Question: Work on entity frame work vs2010
After execute my linq query get a list of records ,want to put this record in session .Now from session Want to get back my record list ,what to do how to get back record from a session
Linq query
'''
public IEnumerable GetSearchUserGroupPermissionData(int userID = 0)
{
var query = from p in this.Context.CmnPermissionGroupUsers
join q in this.Context.CmnPermissionGroups on p.PermissionGroupID equals q.PermissionGroupID
join r in this.Context.CmnPermissionGroupDocs on p.PermissionGroupID equals r.PermissionGroupID
join s in this.Context.CmnUserInfoes on p.UserID equals s.UserID
join t in this.Context.CmnDocLists on r.DocListID equals t.DocListID
//join u in this.Context.CmnModuleFormCompanies on t.ModuleID equals u.ModuleID
//join v in this.Context.CmnModuleLists on u.ModuleID equals v.ModuleID
//join w in this.Context.CmnFormLists on u.FormID equals w.FormID
where p.IsDeleted == false
select new
{
RecordID = p.PermissionGroupUserRecordID,
s.UserID,
s.UserFirstName,
q.PermissionGroupName,
p.EffectiveDate,
p.StatusID,
t.DocListID,
t.DocName,
t.ModuleID,
// v.ModuleName,
// u.FormID,
// t.FormName,
// w.FormName,
t.ParentID,
t.Sequence,
t.IsApprovalRequired,
t.CompanyCategoryID,
t.DocTypeID
//p.CreateBy,
//p.CreateOn,
//p.CreatePc,
//p.UpdateBy,
//p.UpdateOn,
//p.UpdatePc,
//p.IsDeleted,
//p.DeleteBy,
//p.DeleteOn,
//p.DeletePc,
//p.Transfer
};
return query.WhereIf(userID != 0, w => w.UserID == userID).ToList();
}
'''
Put result in session
'''
Session["UserPermission"] = new PermissionGroupUserController().GetSearchUserGroupPermissionData(objEntity.UserID);
'''
Now ,want to get back the record set from session.bellow foreach syntax area as a item contain each row all properties and values but can not assign in a variable just like bellow ,why can not assign an AnonymousType variable value to a variable.

var o = Session["UserPermission"] as IEnumerable; //use casting
foreach (var area in o)
{
//int a = area.UserID;
}
Note:sabove syntax how me error
> message:foreach statement cannot operate on variables of type 'object'
because 'object' does not contain a public definition for
'GetEnumerator'
If have any query please ask.
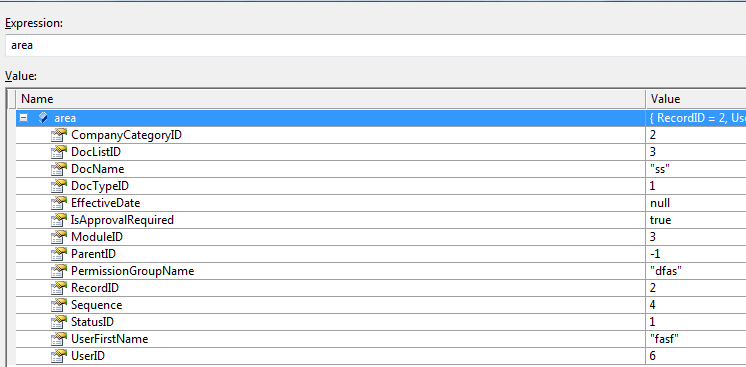
Answer: Did you try typecasting 'o'to 'IEnumerable'?
Apart from that, in your 'foreach' loop, you have to use 'dynamic' instead of 'var'. This is required because your type is anonymous.
But i would still strongly suggest you to use normal types instead of Anonumous ones atleast for two reasons
1. Code reusability.
2. Better code readability.